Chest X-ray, PA view. Patient: 34 years old, sex M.
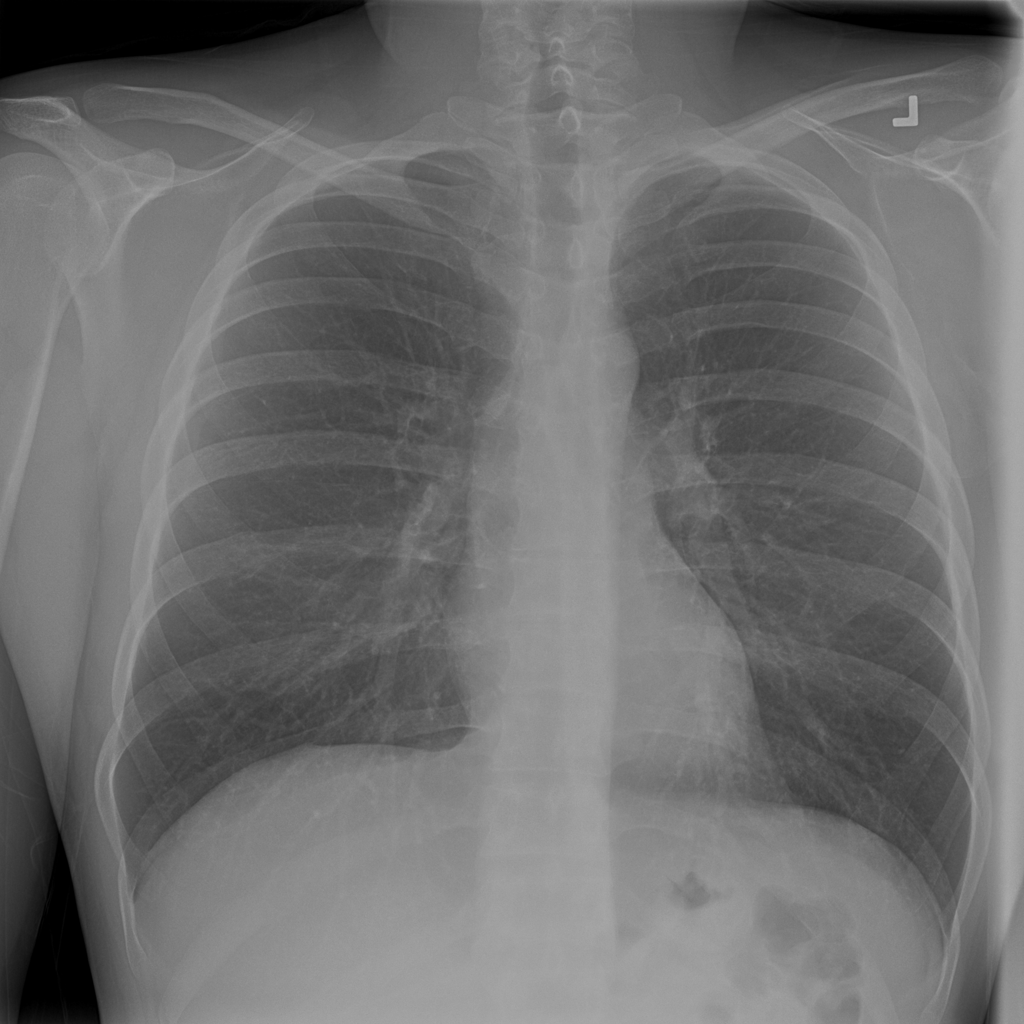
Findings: No Finding